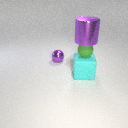
small green rubber sphere below large purple metal cylinder